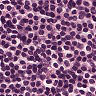
Metastatic tissue present: no